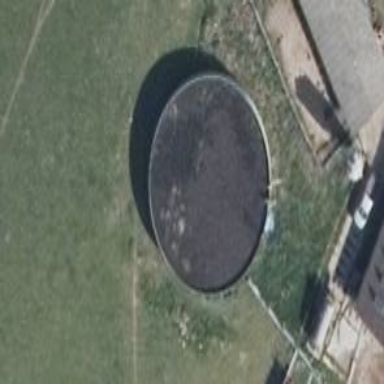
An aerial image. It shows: Storage tank with man-made structure.